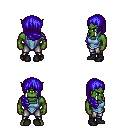
a pixel art fantasy rpg character, male body template, orc, green skin, blue vest, metal pants, blue right-swept hairstyle, black shoes, four views (front, back, left, right), 2x2 character sprite sheet, small pixel art, hard edges, no anti-aliasing